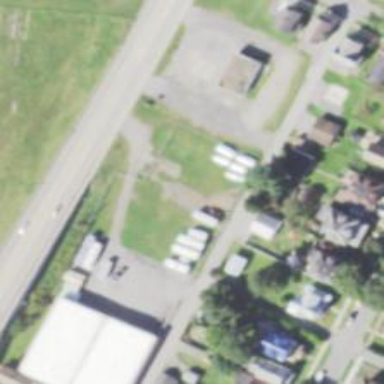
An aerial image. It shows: Alley classified as service road.